Question: Using AudioRecord, I have attempted to write a test app to record a couple of seconds of audio to be displayed to the screen. However, I seem to get a repeating pattern of zero value regions as shown below. I'm not sure if this is normal behaviour or an error in my code.

MainActivity.java
'''
public class MainActivity extends Activity implements OnClickListener
{
private static final int SAMPLE_RATE = 44100;
private Button recordButton, playButton;
private String filePath;
private boolean recording;
private AudioRecord record;
private short[] data;
private TestView testView;
@Override
protected void onCreate(Bundle savedInstanceState)
{
super.onCreate(savedInstanceState);
setContentView(R.layout.activity_main);
Button recordButton = (Button) this.findViewById(R.id.recordButton);
recordButton.setOnClickListener(this);
Button playButton = (Button)findViewById(R.id.playButton);
playButton.setOnClickListener(this);
FrameLayout frame = (FrameLayout)findViewById(R.id.myFrame);
frame.addView(testView = new TestView(this));
}
@Override
public void onClick(View v)
{
if(v.getId() == R.id.recordButton)
{
if(!recording)
{
int bufferSize = AudioRecord.getMinBufferSize( SAMPLE_RATE,
AudioFormat.CHANNEL_IN_MONO,
AudioFormat.ENCODING_PCM_16BIT);
record = new AudioRecord( MediaRecorder.AudioSource.MIC,
SAMPLE_RATE,
AudioFormat.CHANNEL_IN_MONO,
AudioFormat.ENCODING_PCM_16BIT,
bufferSize * 2);
data = new short[10 * SAMPLE_RATE]; // Records up to 10 seconds
new Thread()
{
@Override
public void run()
{
recordAudio();
}
}.start();
recording = true;
Toast.makeText(this, "recording...", Toast.LENGTH_SHORT).show();
}
else
{
recording = false;
Toast.makeText(this, "finished", Toast.LENGTH_SHORT).show();
}
}
else if(v.getId() == R.id.playButton)
{
testView.invalidate();
Toast.makeText(this, "play/pause", Toast.LENGTH_SHORT).show();
}
}
void recordAudio()
{
record.startRecording();
int index = 0;
while(recording)
{
try {
Thread.sleep(50);
} catch (InterruptedException e) {
// TODO Auto-generated catch block
e.printStackTrace();
}
int result = record.read(data, index, SAMPLE_RATE); // read 1 second at a time
if(result == AudioRecord.ERROR_INVALID_OPERATION || result == AudioRecord.ERROR_BAD_VALUE)
{
App.d("SOME SORT OF RECORDING ERROR MATE");
return;
}
else
{
index += result; // increment by number of bytes read
App.d("read: "+result);
}
}
record.stop();
data = Arrays.copyOf(data, index);
testView.setData(data);
}
@Override
protected void onPause()
{
super.onPause();
}
}
'''
TestView.java
'''
public class TestView extends View
{
private short[] data;
Paint paint = new Paint();
Path path = new Path();
float min, max;
public TestView(Context context)
{
super(context);
paint.setColor(Color.BLACK);
paint.setStrokeWidth(1);
paint.setStyle(Style.FILL_AND_STROKE);
}
void setData(short[] data)
{
min = Short.MAX_VALUE;
max = Short.MIN_VALUE;
this.data = data;
for(int i = 0; i < data.length; i++)
{
if(data[i] < min)
min = data[i];
if(data[i] > max)
max = data[i];
}
}
@Override
protected void onDraw(Canvas canvas)
{
canvas.drawRGB(255, 255, 255);
if(data != null)
{
float interval = (float)this.getWidth()/data.length;
for(int i = 0; i < data.length; i+=10)
canvas.drawCircle(i*interval,(data[i]-min)/(max - min)*this.getHeight(),5 ,paint);
}
super.onDraw(canvas);
}
}
'''
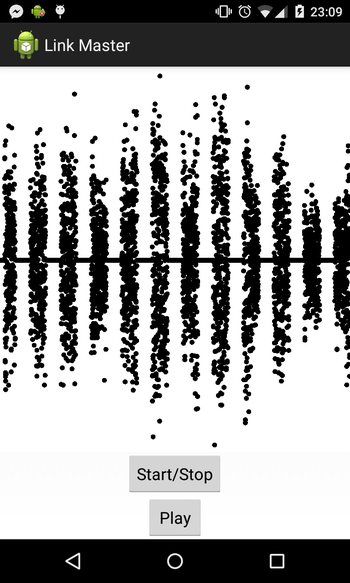
Answer: Your navigation bar icons make it look like you are probably running on Android 5, and there is a bug in the Android 5.0 release which can cause precisely the problem you are seeing.
Recording to shorts gave an erroneous return value on the L preview, and while substantially reworking the code in the course of fixing that they mistakenly doubled the offset argument in the 5.0 release. Your code increments the index by the (correct) amount it has read in each call, but a pointer math mistake in the audio internals will double the offset you pass, meaning that each period of recording ends up followed by an equal period of unwritten-to buffer, which you see as those gaps of zeroes.
The issue was reported at <URL>
A patch submitted at that time last fall was declined as they said they had already dealt with it internally. Looking at the git history for AOSP 5.1, that would appear to have been internal commit <URL> but works correctly with 4.4 and earlier, as well as with 5.1 and later.
The simplest workaround for consistent behavior across broken and unbroken release versions is to avoid ever passing a non-zero offset when recording shorts - that's how I fixed the program where I encountered the problem. A more complicated idea would be to try to figure out if you are on a broken version, and if so halve the passed argument. One method would be to detect the device version, but it's conceivable some vendor or custom ROM 5.0 builds might have been patched, so you could go a step further and do a short recording with a test offset to a zeroed buffer, then scan it to see where the non-zero data actually starts.